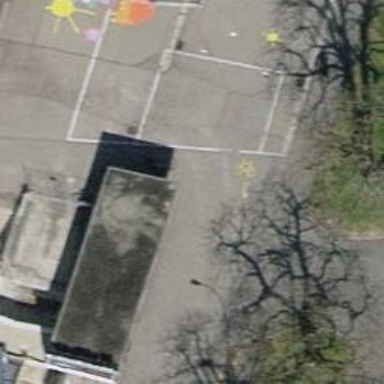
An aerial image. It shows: Shed designated as bicycle parking facility.